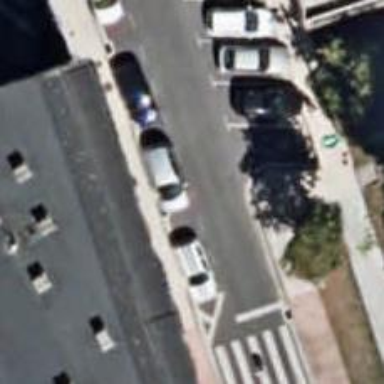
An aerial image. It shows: Residential road with asphalt surface. There is parallel parking lane on the right side and diagonal parking lane on the left side.